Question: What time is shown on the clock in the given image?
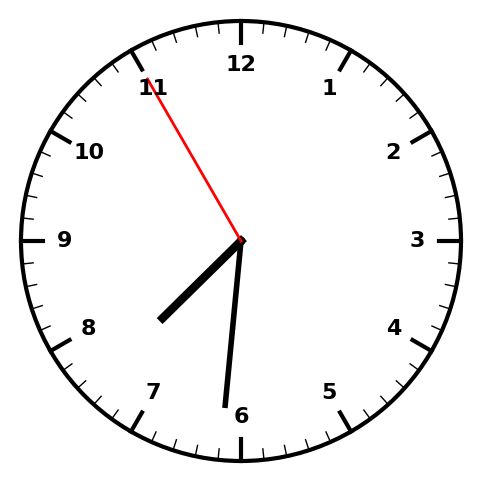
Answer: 07:30:55